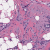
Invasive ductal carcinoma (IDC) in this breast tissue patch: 1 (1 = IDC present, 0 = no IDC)